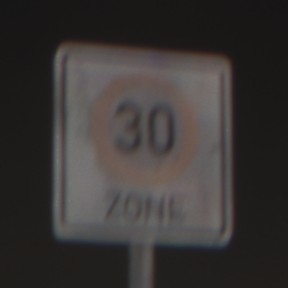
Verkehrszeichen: BeginnZone30
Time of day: Night
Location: Outdoor (Urban)
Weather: PartlyCloudy
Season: NotSpecified
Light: Artificial